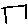
Label: square